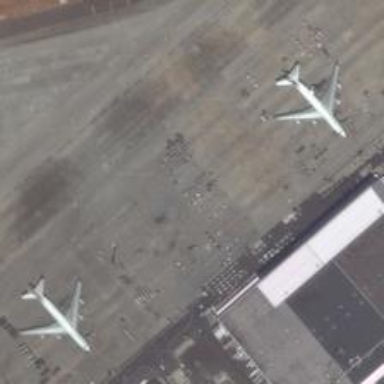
There are two planes on the runway, with many containers around them .